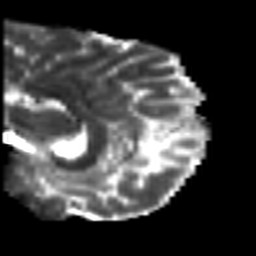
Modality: T2w
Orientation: sagittal
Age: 20
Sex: female
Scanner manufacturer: siemens
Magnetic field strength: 3 T
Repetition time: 7 s
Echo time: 0.0926 s